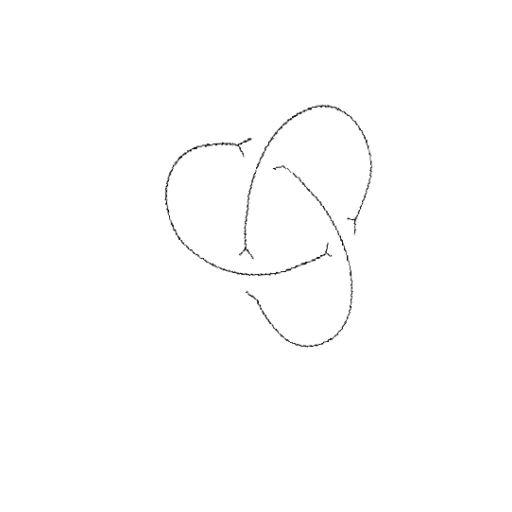
Crossing number: 3